Brain MRI, T1c slice (ischemic stroke SPES case)
Modalities acquired: T1c|T2|DWI|CBF|CBV|TTP|Tmax
Volume shape: 92x110x71 voxels, spacing: 2x2x2 mm
Slice 41 of 71
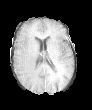
Lesion size: 23620 voxels